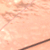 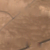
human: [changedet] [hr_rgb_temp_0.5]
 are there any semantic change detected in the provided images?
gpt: No changes in this area.